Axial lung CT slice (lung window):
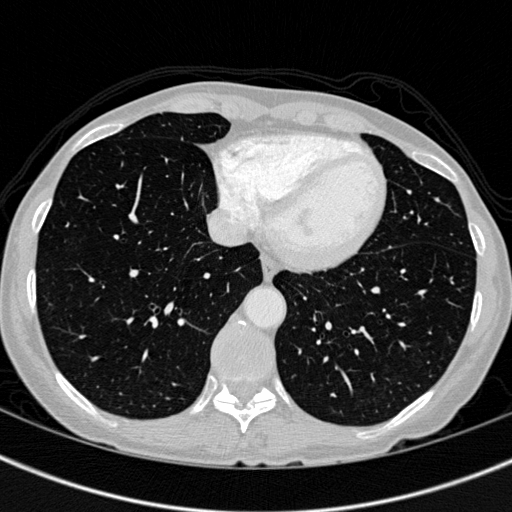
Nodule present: no